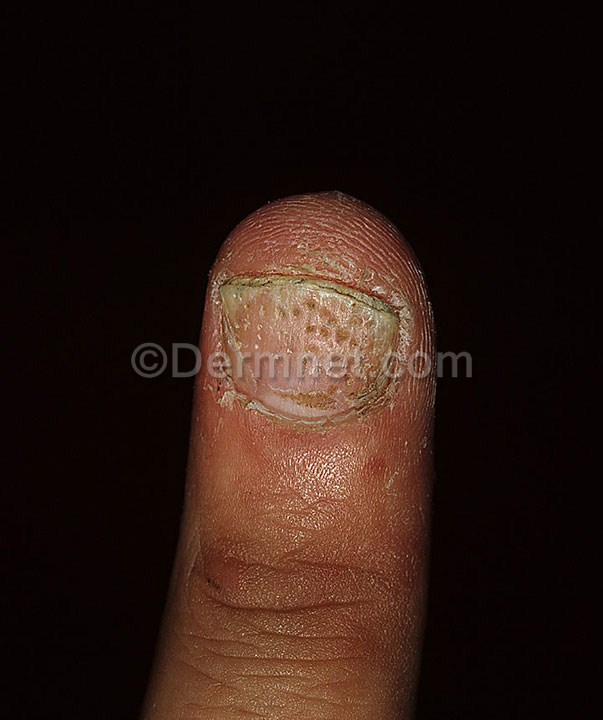
Disease: Hair Loss Photos Alopecia and other Hair Diseases